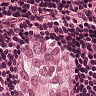
Metastatic tissue present: yes